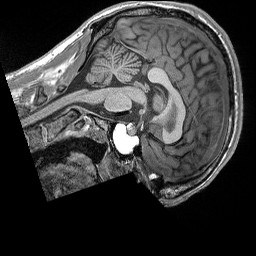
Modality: T1w
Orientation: sagittal
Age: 20
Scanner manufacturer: siemens
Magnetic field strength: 3 T
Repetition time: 2.3 s
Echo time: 0.00296 s